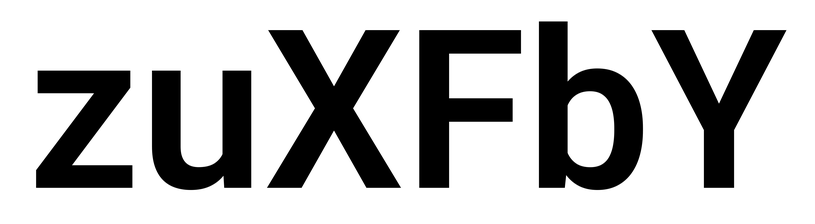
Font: Roboto_SemiBold